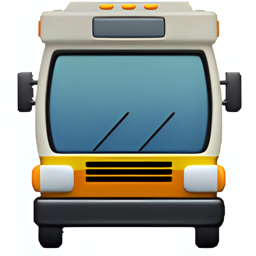
Name: oncoming bus
Emoji: 🚍
Group: Travel & Places
Sub-group: transport-ground